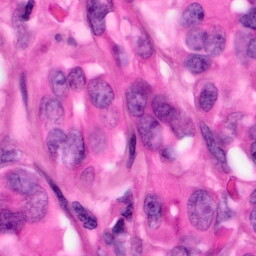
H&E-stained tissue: Pancreatic